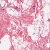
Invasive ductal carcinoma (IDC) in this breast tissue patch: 0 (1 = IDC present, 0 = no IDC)